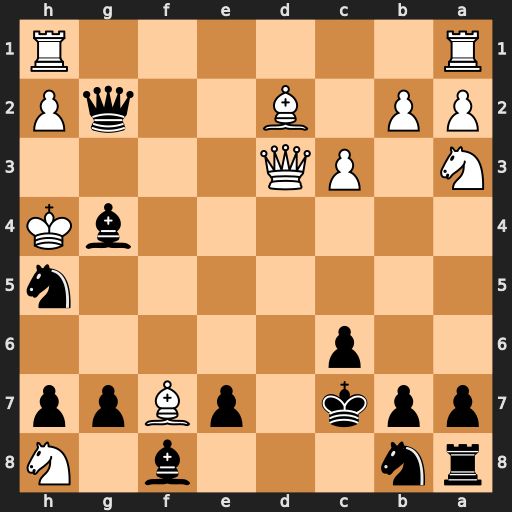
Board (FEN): rn3b1N/ppk1pBpp/2p5/7n/6bK/N1PQ4/PP1B2qP/R6R
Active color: b
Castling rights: -
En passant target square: -
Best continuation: Be2 Qf5 e6 Rag1 Be7+ Bg5 Bxg5+ Qxg5 Qe4+ Rg4 Bxg4